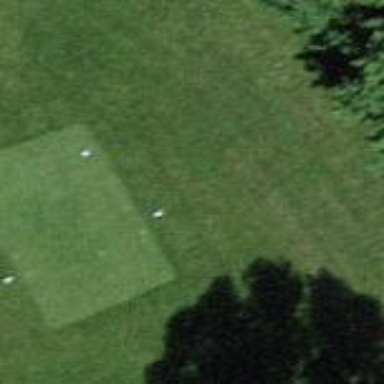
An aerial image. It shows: Golf tee area with grass surface.